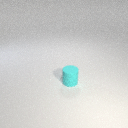
small cyan rubber cylinder